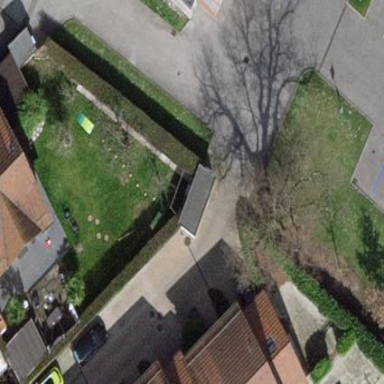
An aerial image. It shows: Garden surrounded by fence.